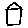
Label: house